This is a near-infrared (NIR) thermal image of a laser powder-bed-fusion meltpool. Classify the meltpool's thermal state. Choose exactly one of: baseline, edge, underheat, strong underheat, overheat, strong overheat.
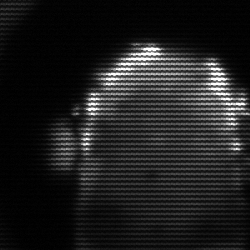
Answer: baseline